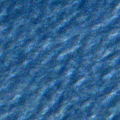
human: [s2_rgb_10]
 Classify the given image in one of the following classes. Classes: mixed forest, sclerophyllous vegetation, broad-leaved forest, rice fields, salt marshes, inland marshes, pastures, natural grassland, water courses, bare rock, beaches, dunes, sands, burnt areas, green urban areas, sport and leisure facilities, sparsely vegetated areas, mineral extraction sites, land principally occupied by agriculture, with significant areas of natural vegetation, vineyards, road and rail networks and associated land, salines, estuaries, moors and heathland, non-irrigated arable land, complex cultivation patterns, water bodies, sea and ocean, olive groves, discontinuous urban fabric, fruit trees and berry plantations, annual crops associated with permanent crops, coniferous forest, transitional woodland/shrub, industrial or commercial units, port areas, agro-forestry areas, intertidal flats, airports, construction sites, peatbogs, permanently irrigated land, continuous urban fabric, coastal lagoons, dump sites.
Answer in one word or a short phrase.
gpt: sea and ocean